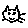
Label: cat